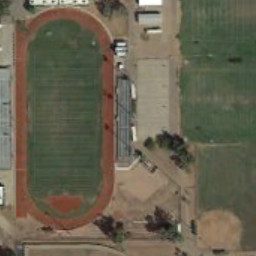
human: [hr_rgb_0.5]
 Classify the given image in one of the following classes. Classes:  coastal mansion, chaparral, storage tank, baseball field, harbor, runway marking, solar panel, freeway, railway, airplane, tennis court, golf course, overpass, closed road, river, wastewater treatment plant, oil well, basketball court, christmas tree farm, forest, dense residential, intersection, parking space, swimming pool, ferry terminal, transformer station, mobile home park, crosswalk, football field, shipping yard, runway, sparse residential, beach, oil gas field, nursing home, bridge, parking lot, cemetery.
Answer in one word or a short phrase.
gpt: football field